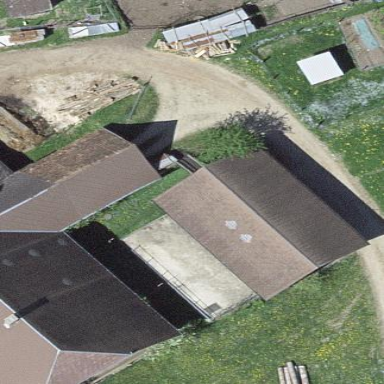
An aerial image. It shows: Shed building.